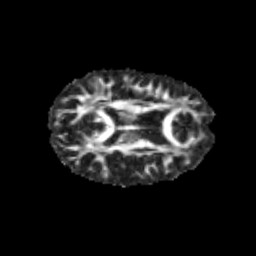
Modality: FA
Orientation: axial
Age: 13
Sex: female
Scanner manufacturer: siemens
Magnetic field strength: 3 T
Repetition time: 3.8 s
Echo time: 0.07 s